Question: I am currently looking into dart (and angular.dart), reading some tutorials and so on.
I am having problems with getting angular.dart 1.0 working. According to this package description: <URL>
one only has to add angular.dart as a PUB dependency and then can start working with it:
'''
import 'package:angular/angular.dart';
'''
I have done just that, ran 'pub get' but the imported file is still not found. My packages directory is somewhat poor, there is no angular.dart in there.
So how do I use angular.dart 1.0?

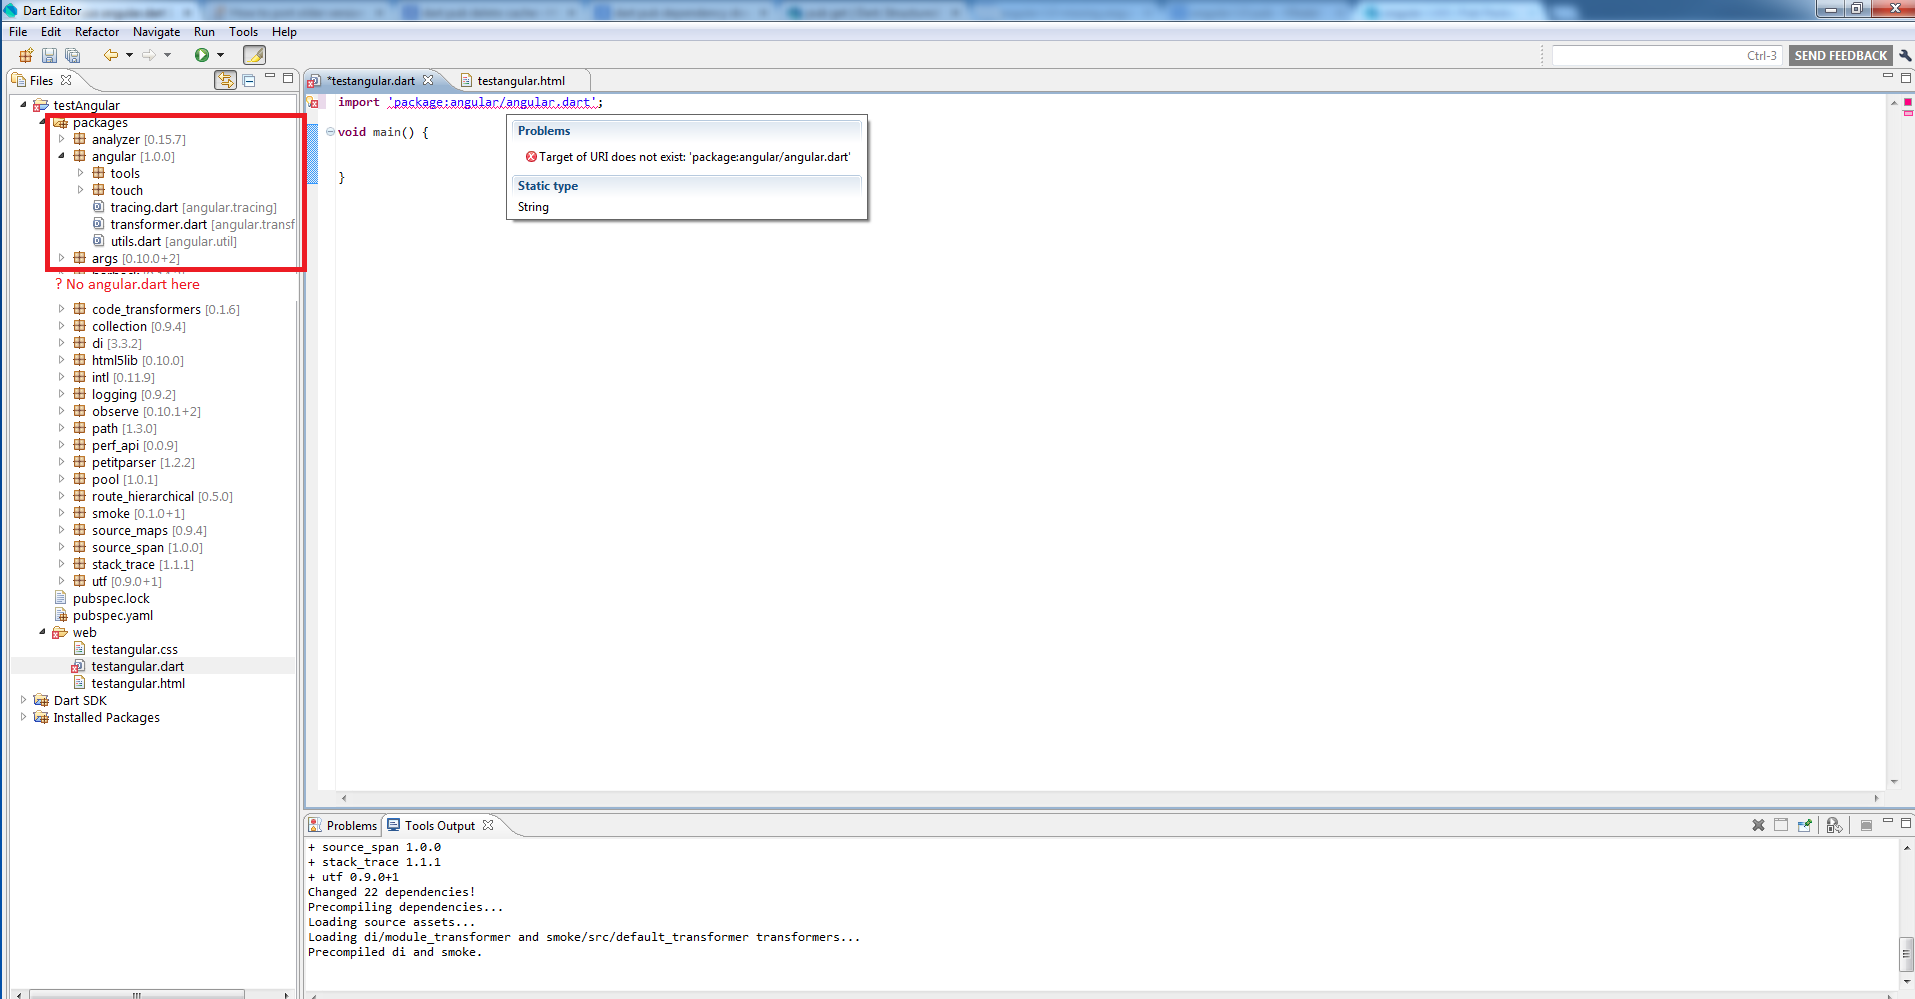
Answer: Your downloaded angular seems broken. You should try to repair your cache with 'pub cache repair' (See <URL>